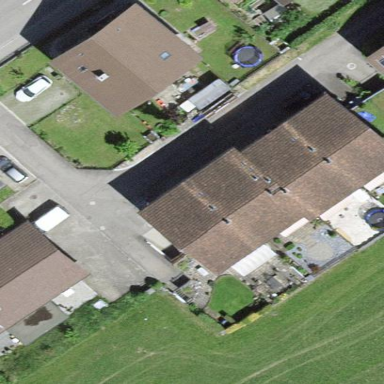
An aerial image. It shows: Terrace building.